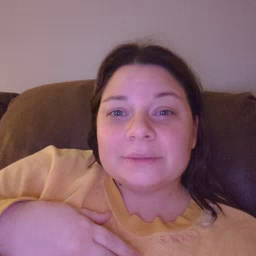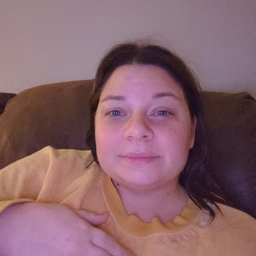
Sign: into